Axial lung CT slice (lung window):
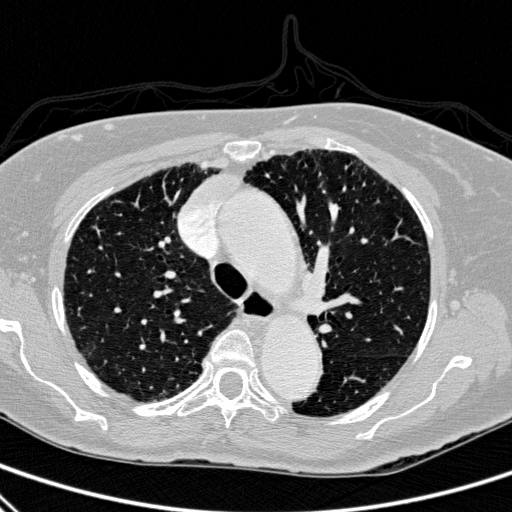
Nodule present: no